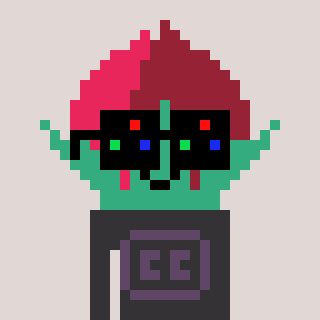
a pixel art character with square black sunglasses, a rosebud-shaped head and a grayscale-colored body on a warm background